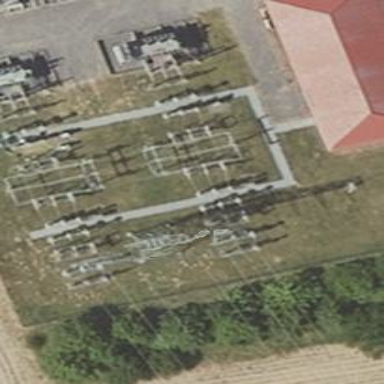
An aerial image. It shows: Power line with 3 cables. It uses busbar.